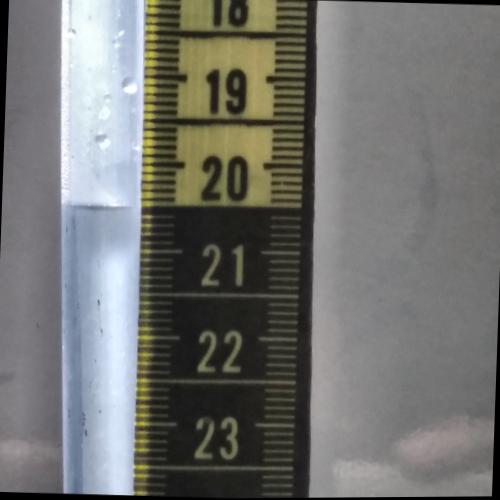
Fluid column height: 20.5 cm